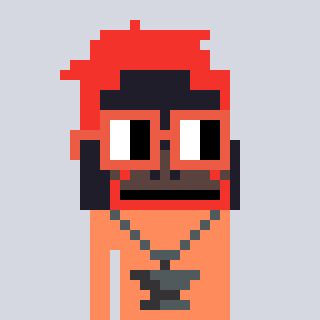
a pixel art character with square orange glasses, a orangutan-shaped head and a peachy-colored body on a cool background